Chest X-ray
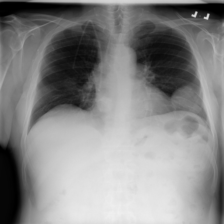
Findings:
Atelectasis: negative
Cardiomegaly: negative
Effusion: negative
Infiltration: negative
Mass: negative
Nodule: negative
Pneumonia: negative
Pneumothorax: negative
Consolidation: negative
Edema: negative
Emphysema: negative
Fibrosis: negative
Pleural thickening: negative
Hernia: negative